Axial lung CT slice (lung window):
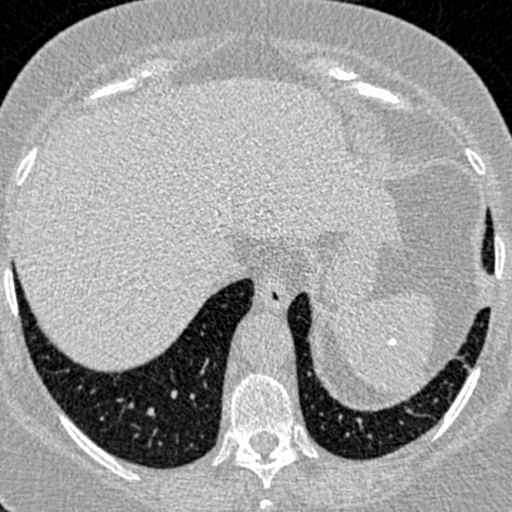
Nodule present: no